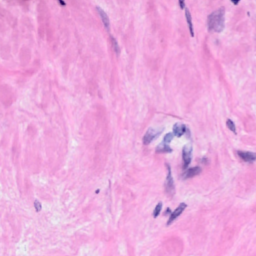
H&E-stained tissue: Breast